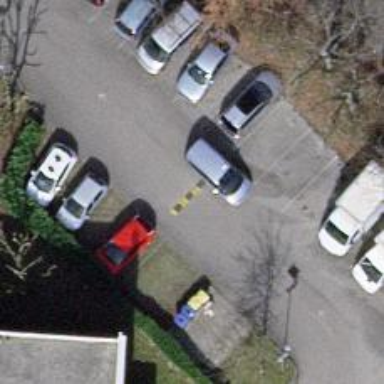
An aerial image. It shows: Bump for traffic calming.